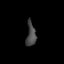
Tissue: lung
Cell type: Smooth muscle cells
Senescence score: 0.6419
Nuclear area (px): 225
Mean DAPI intensity: 70.111